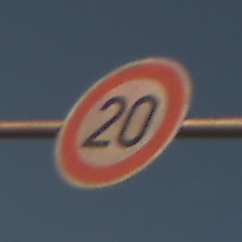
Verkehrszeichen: Geschwindigkeit20
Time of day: SunriseSunset
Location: Outdoor (Nature)
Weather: PartlyCloudy
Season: NotSpecified
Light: Natural